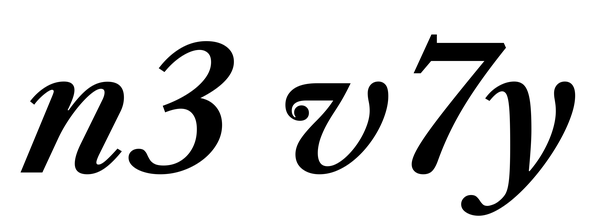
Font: LibreCaslonText-Italic_SemiBold_Italic